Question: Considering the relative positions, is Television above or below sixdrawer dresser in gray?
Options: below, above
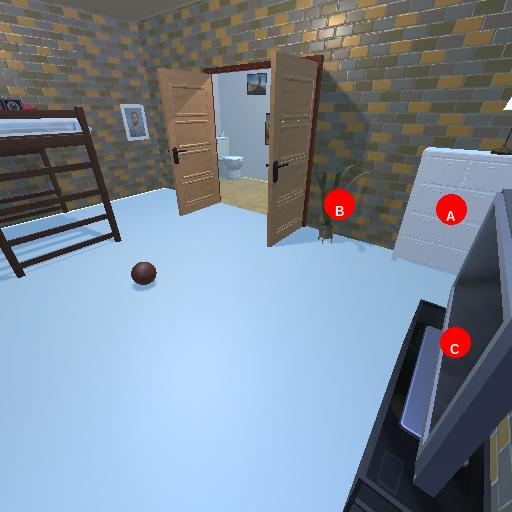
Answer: below